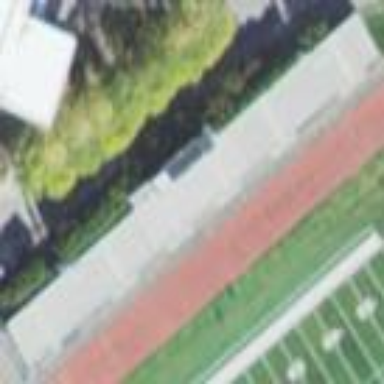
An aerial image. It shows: Bleachers on leisure land.